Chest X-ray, PA view. Patient: 61 years old, sex F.
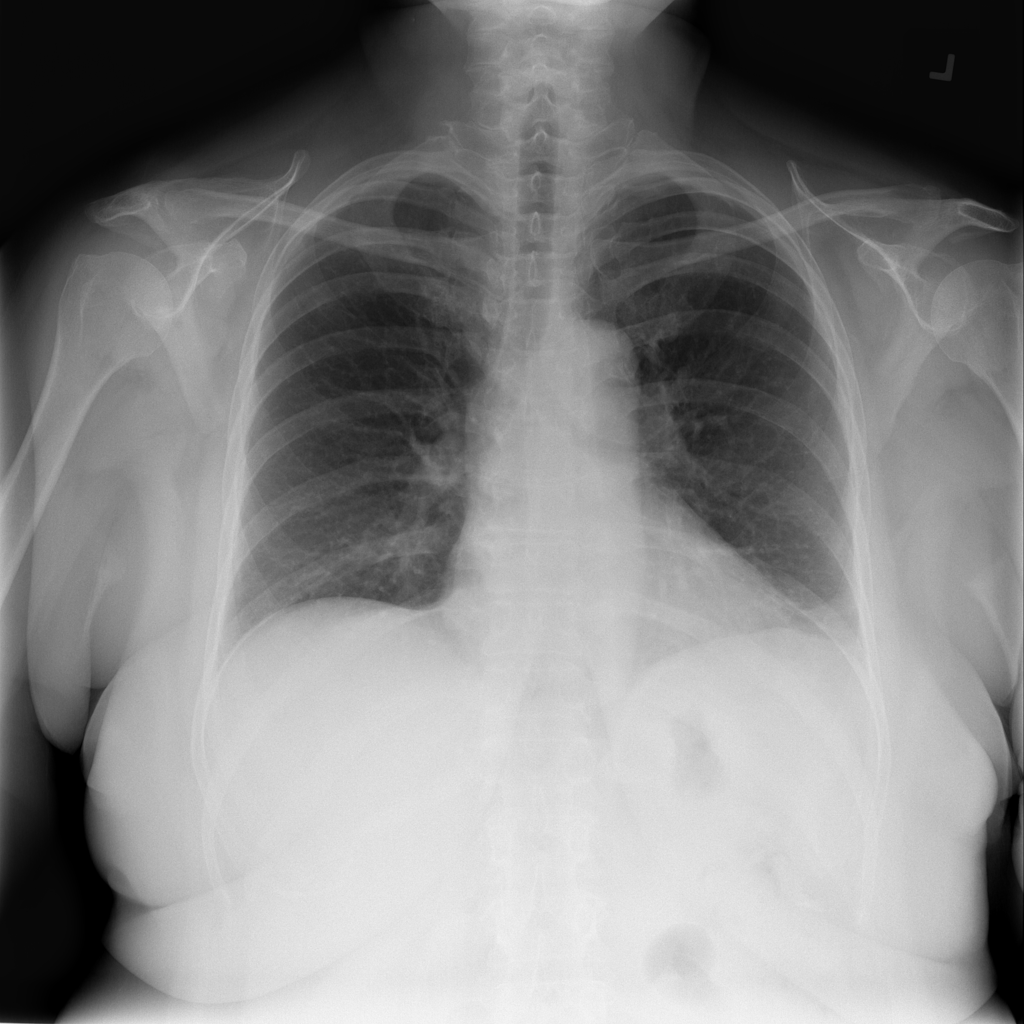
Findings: No Finding